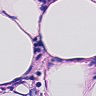
Metastatic tissue present: no